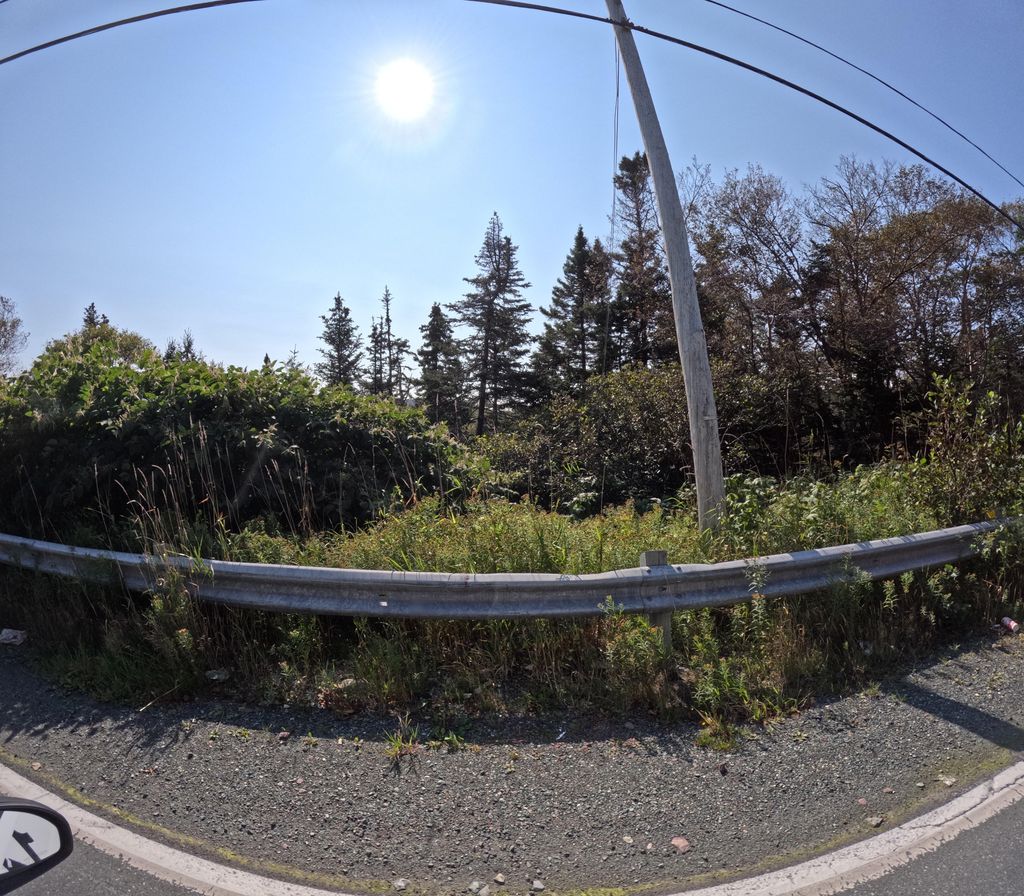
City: st_johns